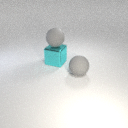
large cyan metal cube below large gray rubber sphere